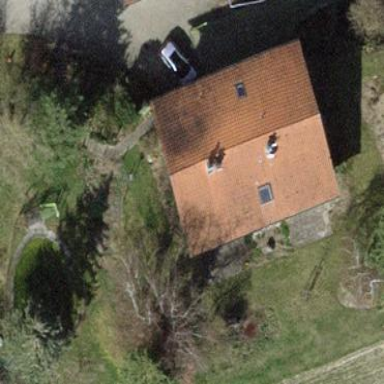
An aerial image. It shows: Gabled house with tiled roof.